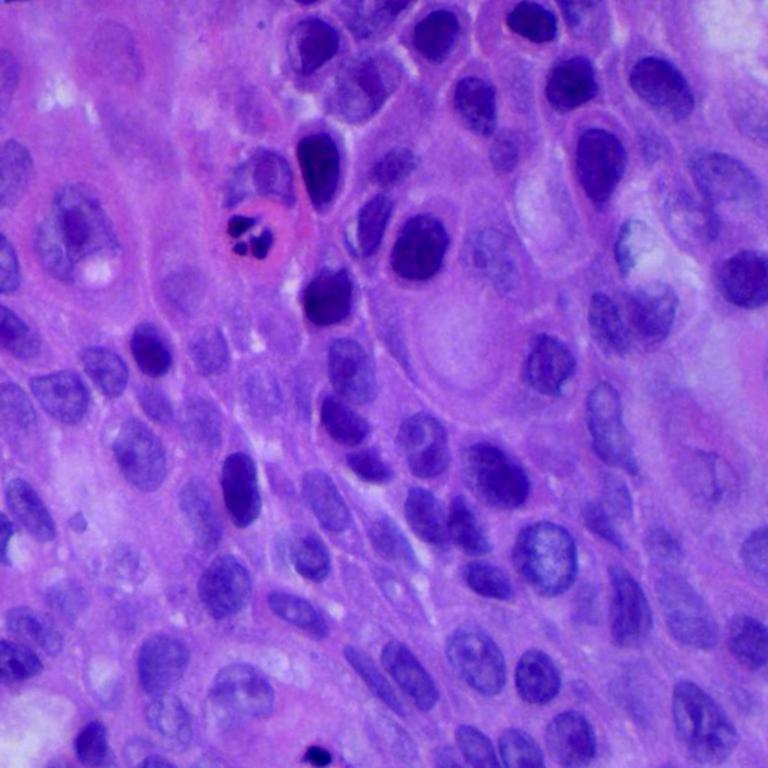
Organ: lung
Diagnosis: squamous carcinomas